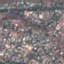
Land use / land cover class: Residential